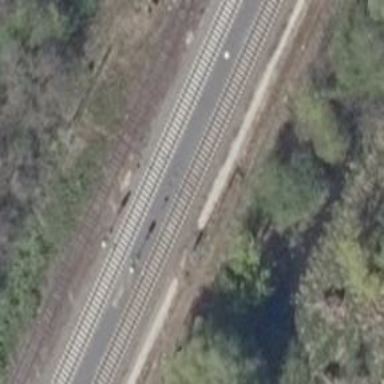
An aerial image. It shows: Milestone along the railway track with catenary mast.